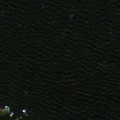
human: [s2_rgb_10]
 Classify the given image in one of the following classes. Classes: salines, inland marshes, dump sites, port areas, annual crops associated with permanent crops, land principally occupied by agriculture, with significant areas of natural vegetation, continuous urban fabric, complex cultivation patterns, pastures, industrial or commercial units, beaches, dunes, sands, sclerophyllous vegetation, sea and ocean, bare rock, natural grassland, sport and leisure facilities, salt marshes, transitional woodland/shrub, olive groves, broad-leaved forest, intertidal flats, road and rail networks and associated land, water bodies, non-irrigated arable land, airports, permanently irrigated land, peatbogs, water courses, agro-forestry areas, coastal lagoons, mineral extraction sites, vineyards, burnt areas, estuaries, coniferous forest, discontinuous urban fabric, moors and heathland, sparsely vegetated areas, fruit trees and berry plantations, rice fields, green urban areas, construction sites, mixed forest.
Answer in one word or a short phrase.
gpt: sea and ocean